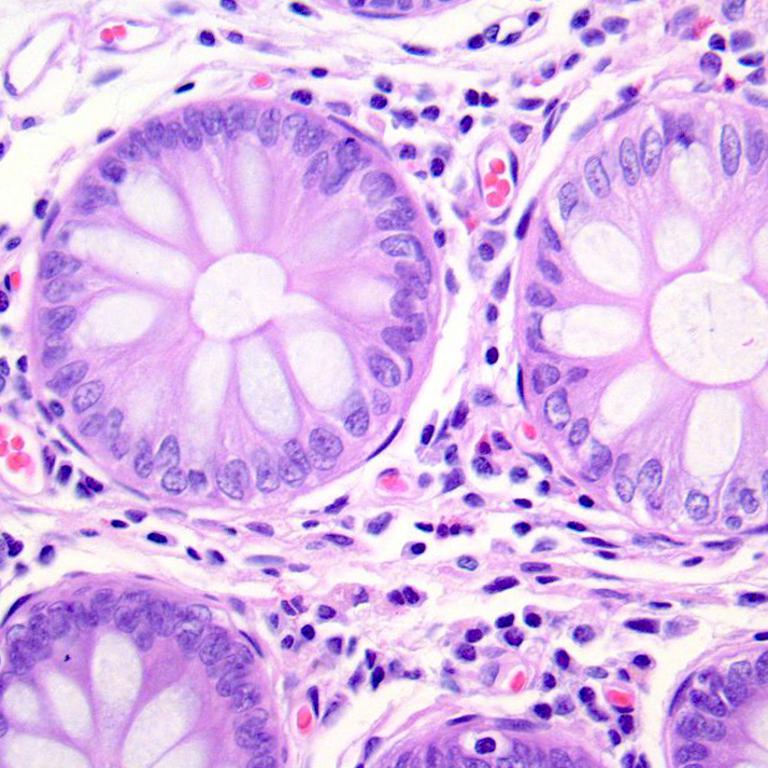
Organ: colon
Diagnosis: benign